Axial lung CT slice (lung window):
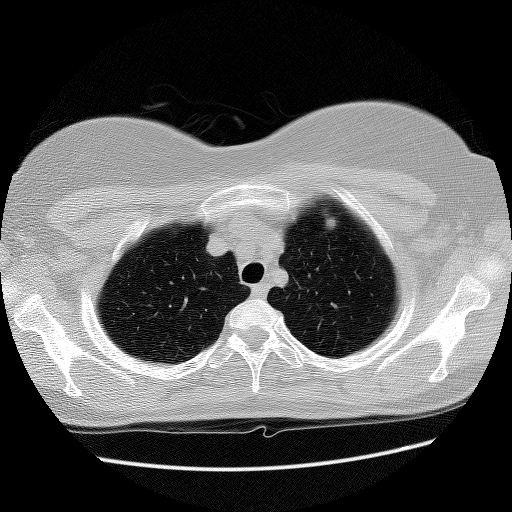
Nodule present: no